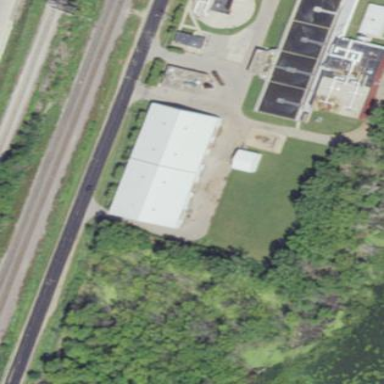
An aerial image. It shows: Industrial building.